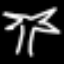
Label: palm tree